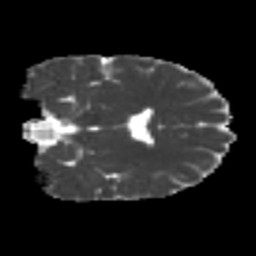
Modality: MD
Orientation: coronal
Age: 25
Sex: female
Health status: healthy
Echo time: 0.074 s